Question: My Application flow is as below where A, B , c and D are view controllers.
Arrows mark presenting from and to view controllers.

Now I need home button in B , C and D view controller that navigate back to A.
I am not using storyboard.
Its I am unable to use dismissviewcontroller as it dismisses just once, where in some cases its required 2 or 3 previous view controllers dismiss.
Any suggestions in this regards will be helpful.
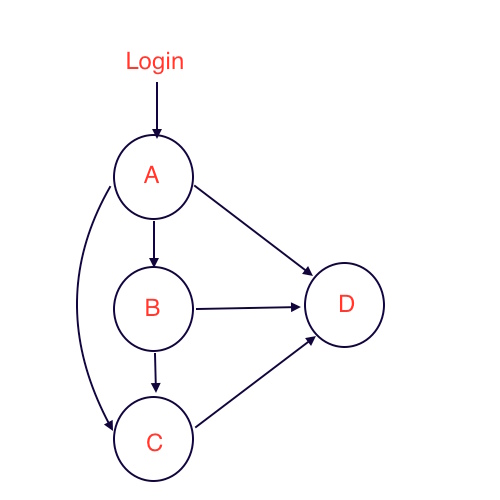
Answer: It sounds like you should be using A as your root view controller on a UINavigationController. The only thing B, C, and D will need to do is call <URL>.
You'll need to make your login view controller be pushed from A, but you can do it without the user seeing it by putting the code in the AppDelegate (which is likely where you're checking to see if the user needs to log in anyway).